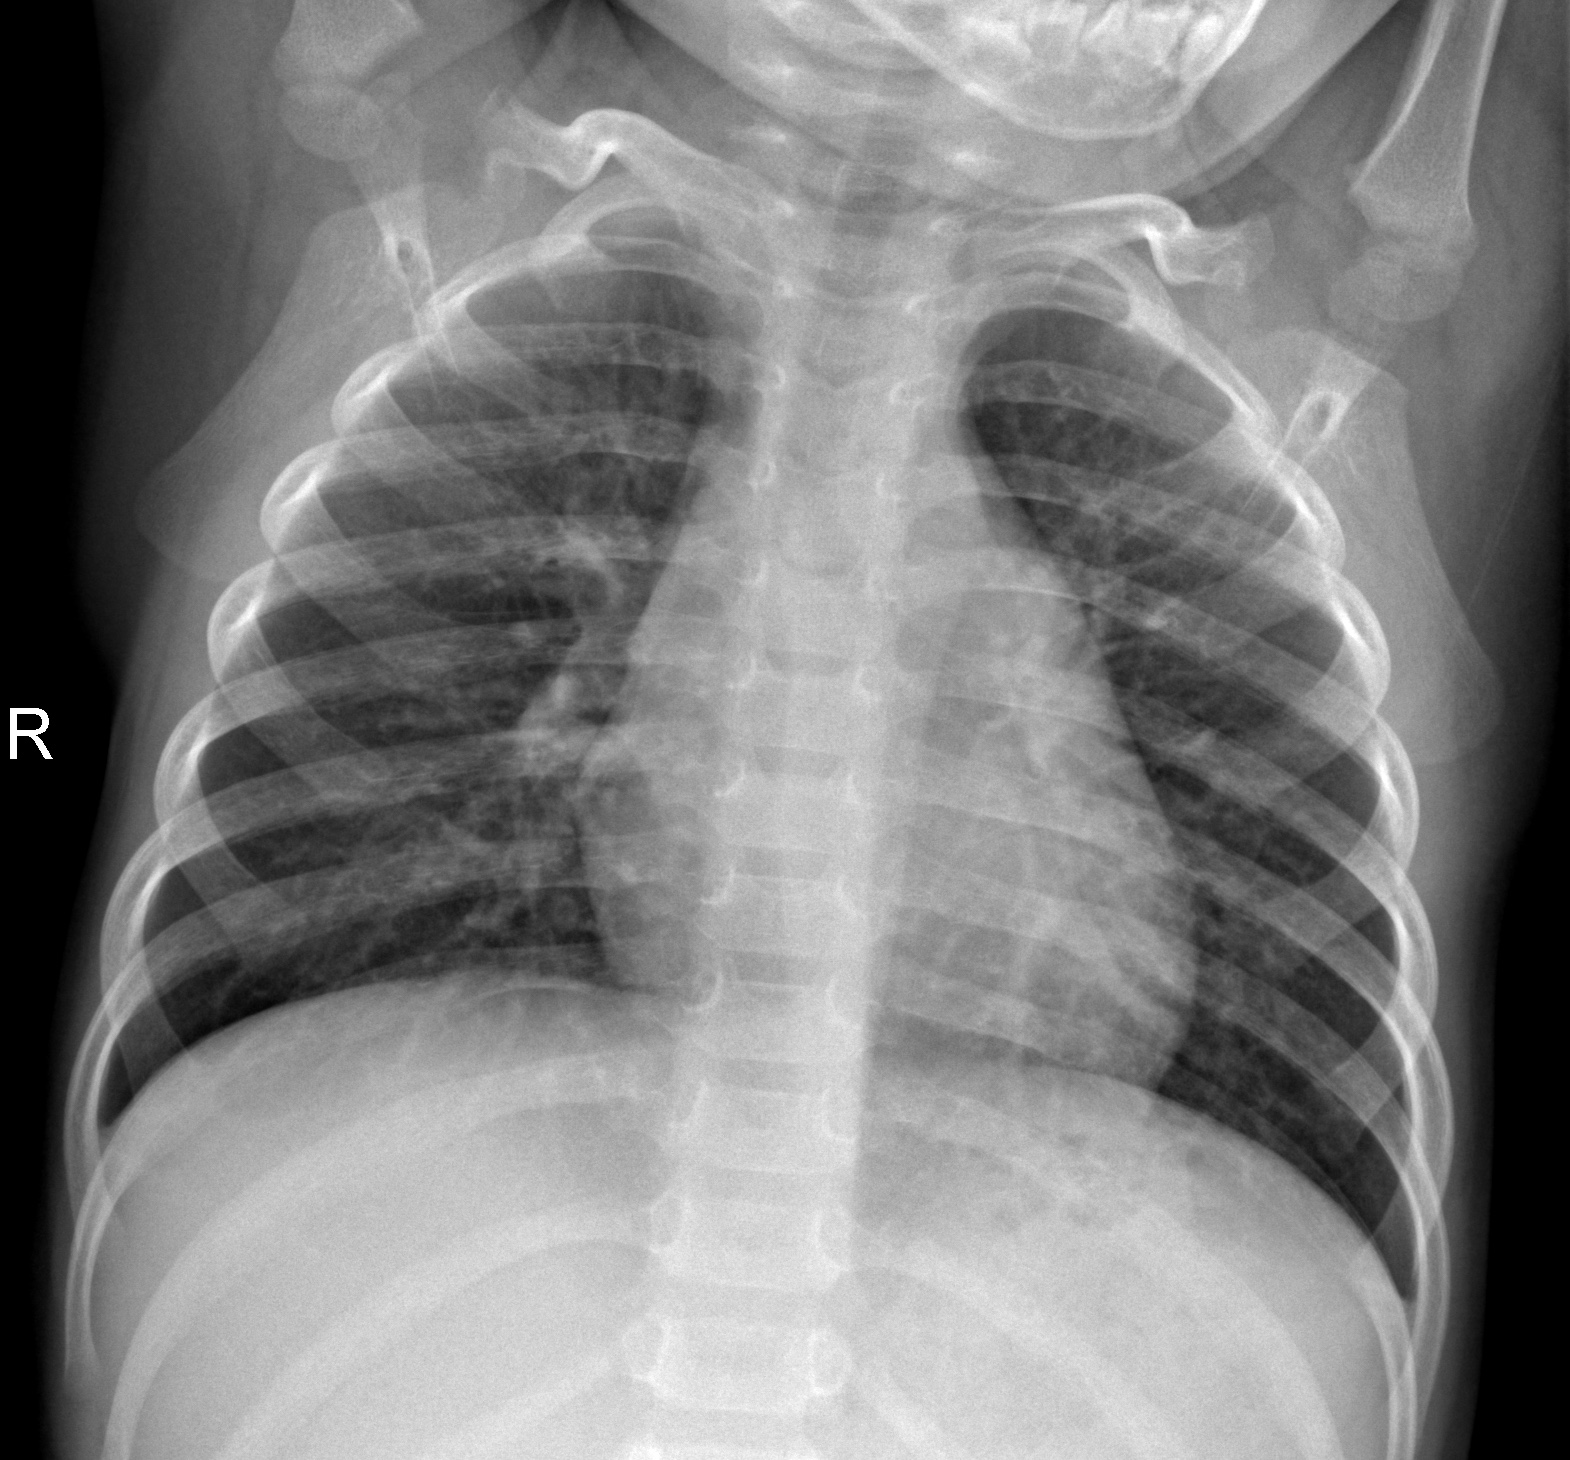
Diagnosis: NORMAL